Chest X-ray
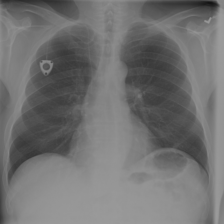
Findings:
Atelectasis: negative
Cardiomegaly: negative
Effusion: negative
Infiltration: negative
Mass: negative
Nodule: negative
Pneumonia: negative
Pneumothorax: negative
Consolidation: negative
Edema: negative
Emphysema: negative
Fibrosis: negative
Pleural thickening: negative
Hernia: negative